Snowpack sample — Loveland Pass, Silver Plume, Colorado, USA (1/12/25, 11:40 AM MST)
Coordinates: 39.66, -105.88
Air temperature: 7 °F
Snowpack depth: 140 cm
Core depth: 10 cm
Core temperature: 41 °F
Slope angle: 11°, slope face: 30°
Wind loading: high
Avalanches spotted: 2
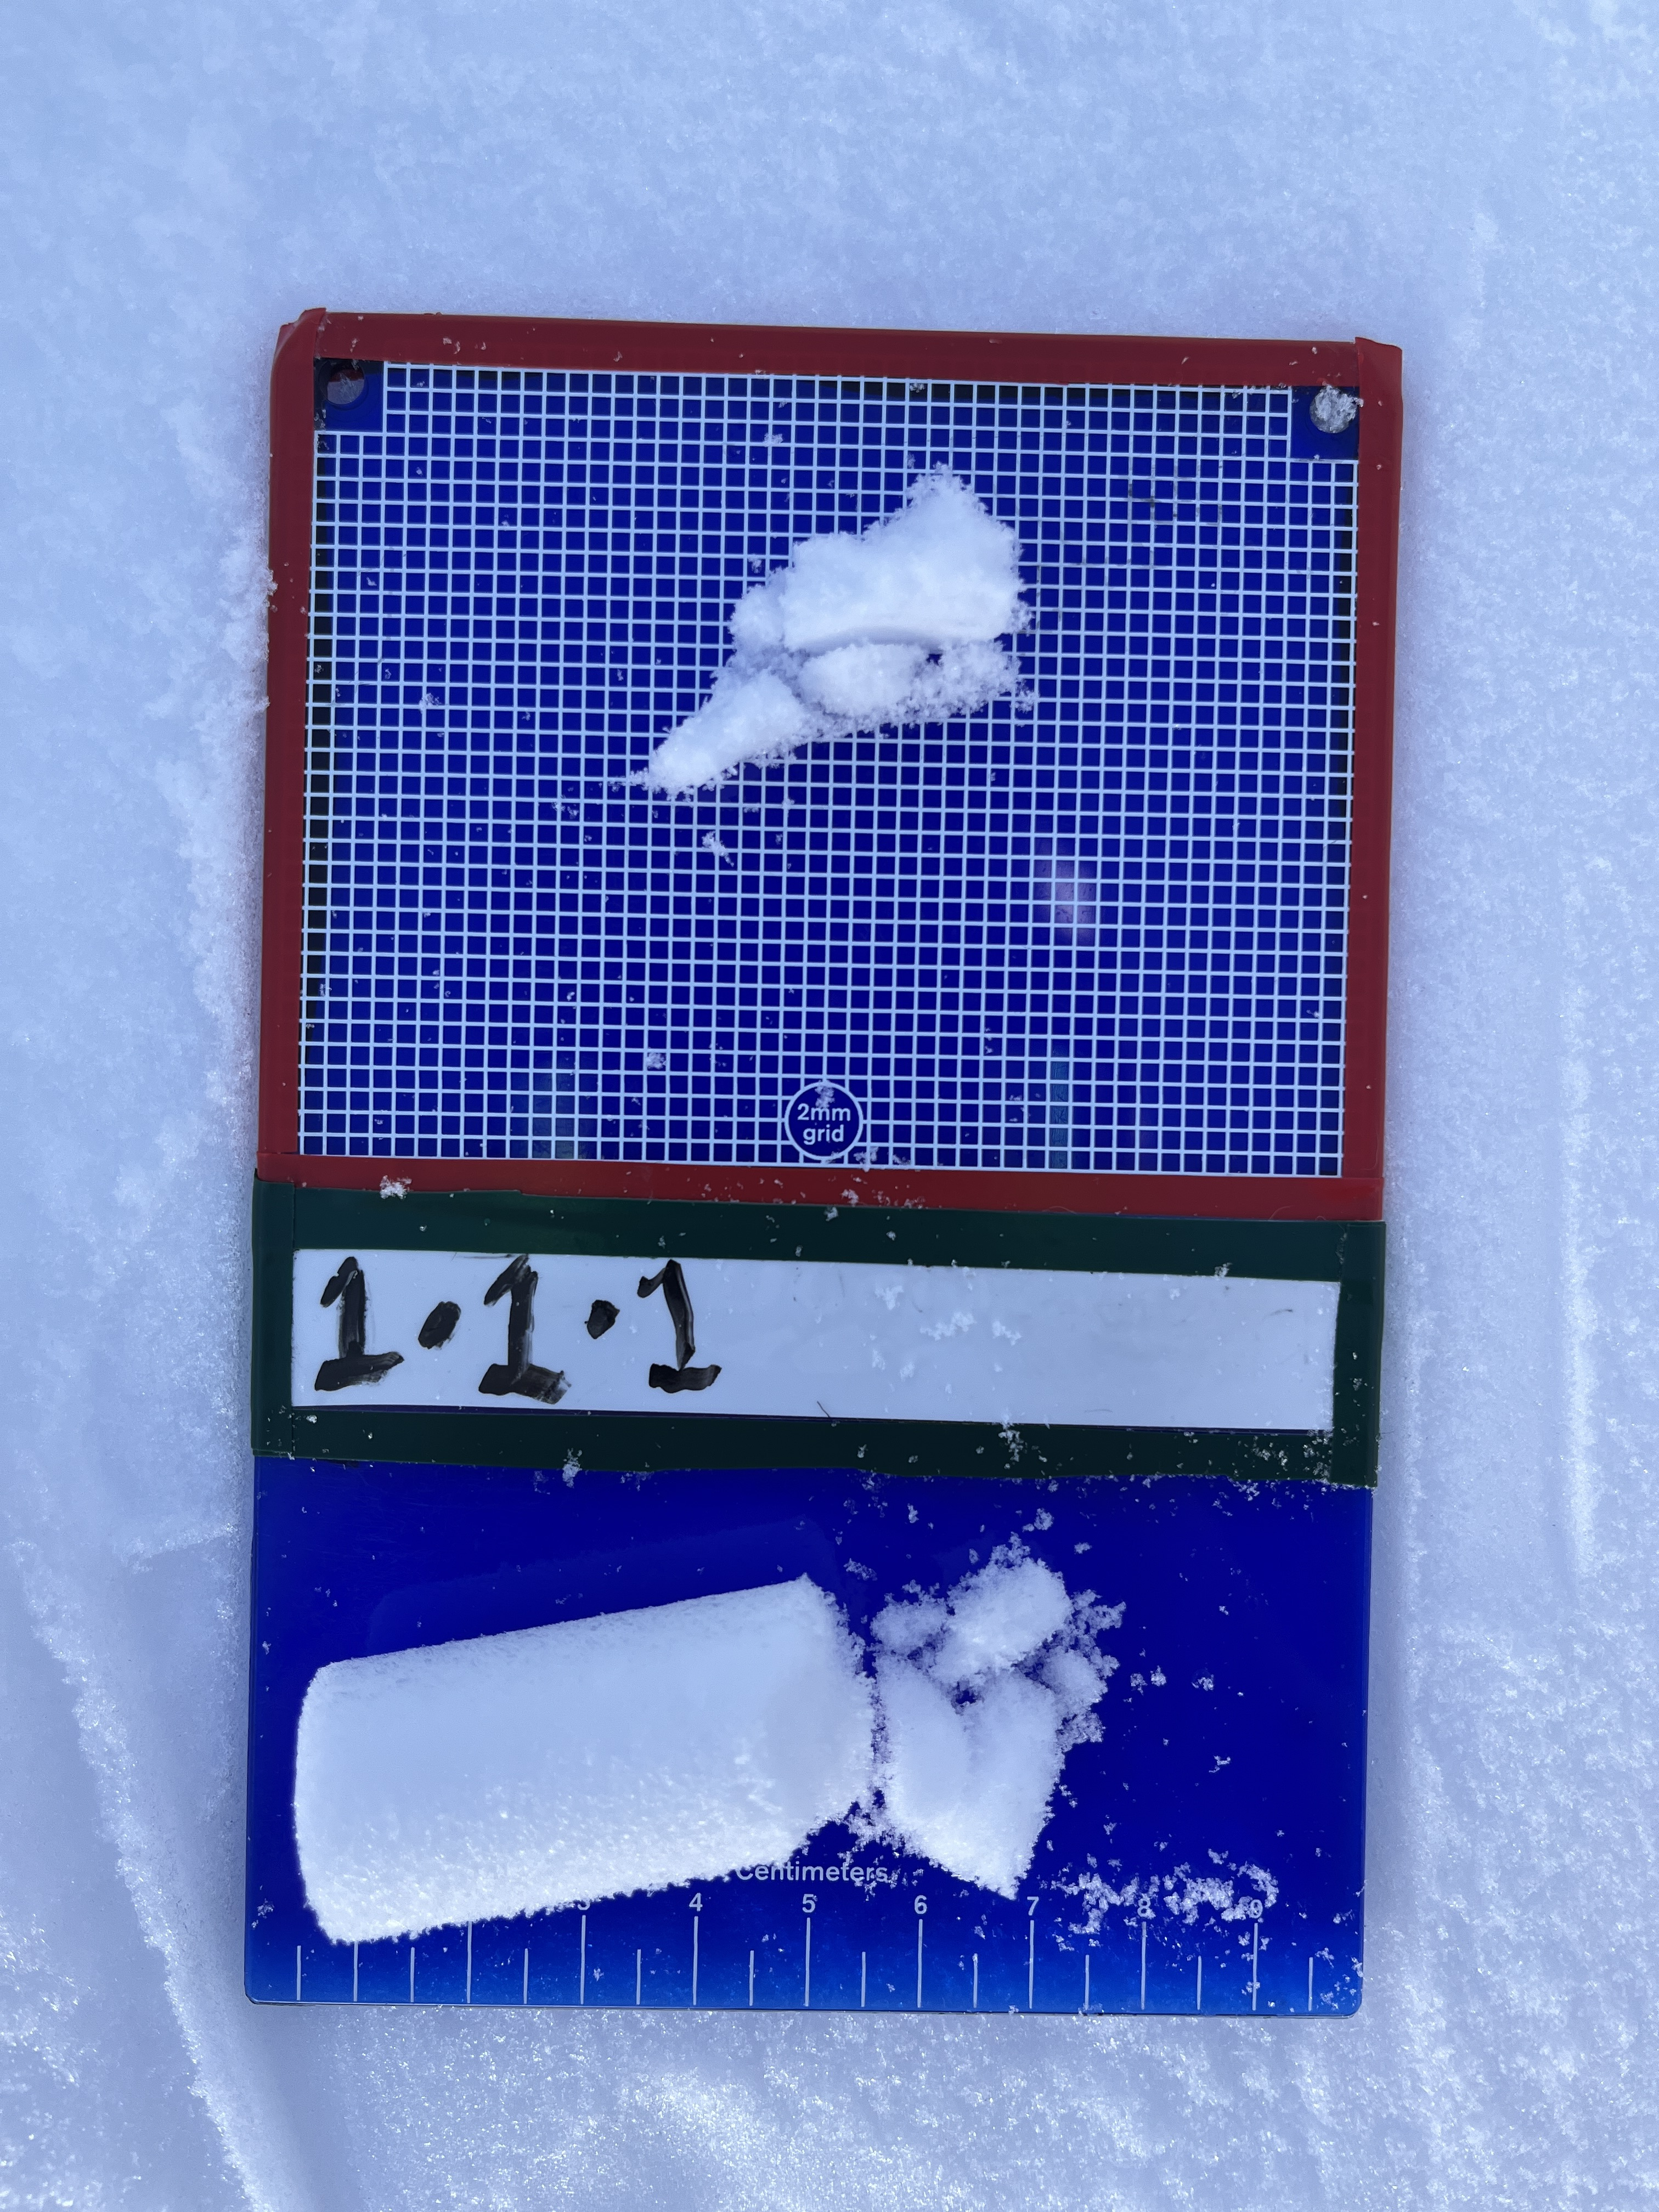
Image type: crystal_card
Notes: Pilot using slightly modified coring method that took too large segment for snow profile picturing, advised not to use in higher level models. Two avalanche on south face nearby, partially cloudy with light snow in the last 24 hours. Lots of wind loading on eastern features.